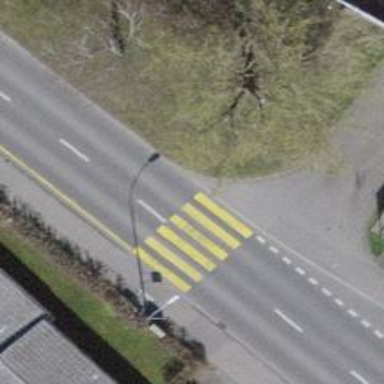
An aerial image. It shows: Uncontrolled zebra crossing with zebra markings.